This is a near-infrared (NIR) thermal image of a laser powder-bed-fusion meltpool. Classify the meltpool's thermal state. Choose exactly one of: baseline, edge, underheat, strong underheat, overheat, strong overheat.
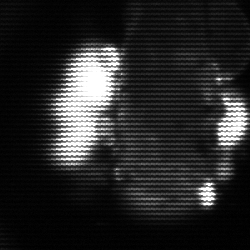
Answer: strong underheat